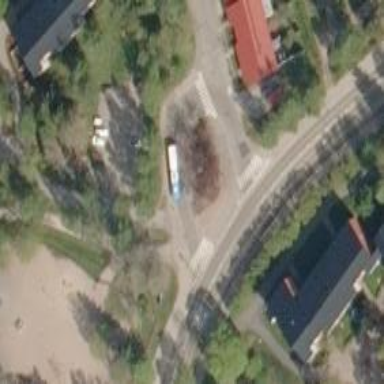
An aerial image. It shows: Uncontrolled crossing on the road.